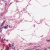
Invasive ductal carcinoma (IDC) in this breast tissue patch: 0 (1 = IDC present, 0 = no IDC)